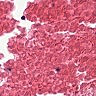
Metastatic tissue present: no